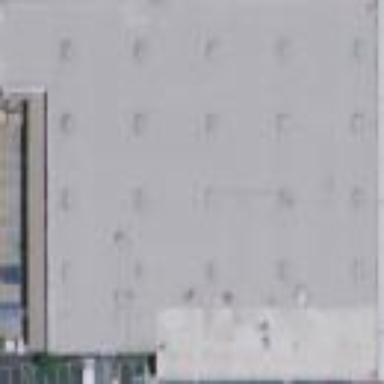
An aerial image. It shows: Retail building with flat roof. There is trade shop inside.